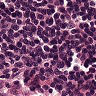
Metastatic tissue present: no